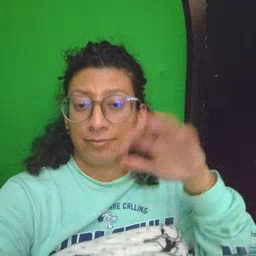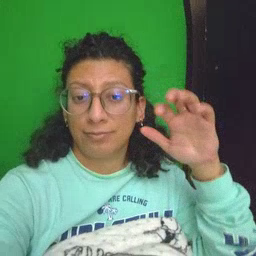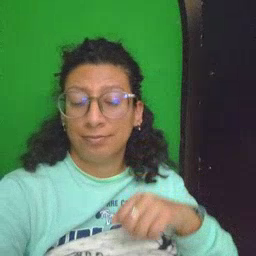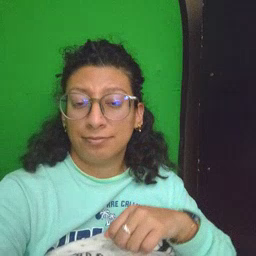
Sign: cloud